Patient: sex M, age 65
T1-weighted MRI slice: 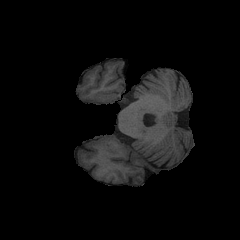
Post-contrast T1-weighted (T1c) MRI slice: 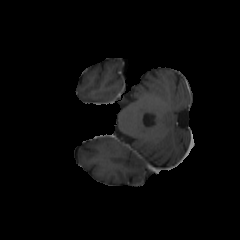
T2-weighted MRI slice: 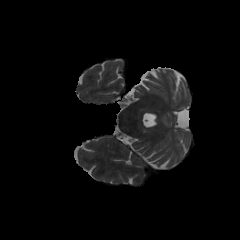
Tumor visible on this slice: no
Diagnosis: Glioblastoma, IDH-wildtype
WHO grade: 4